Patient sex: F
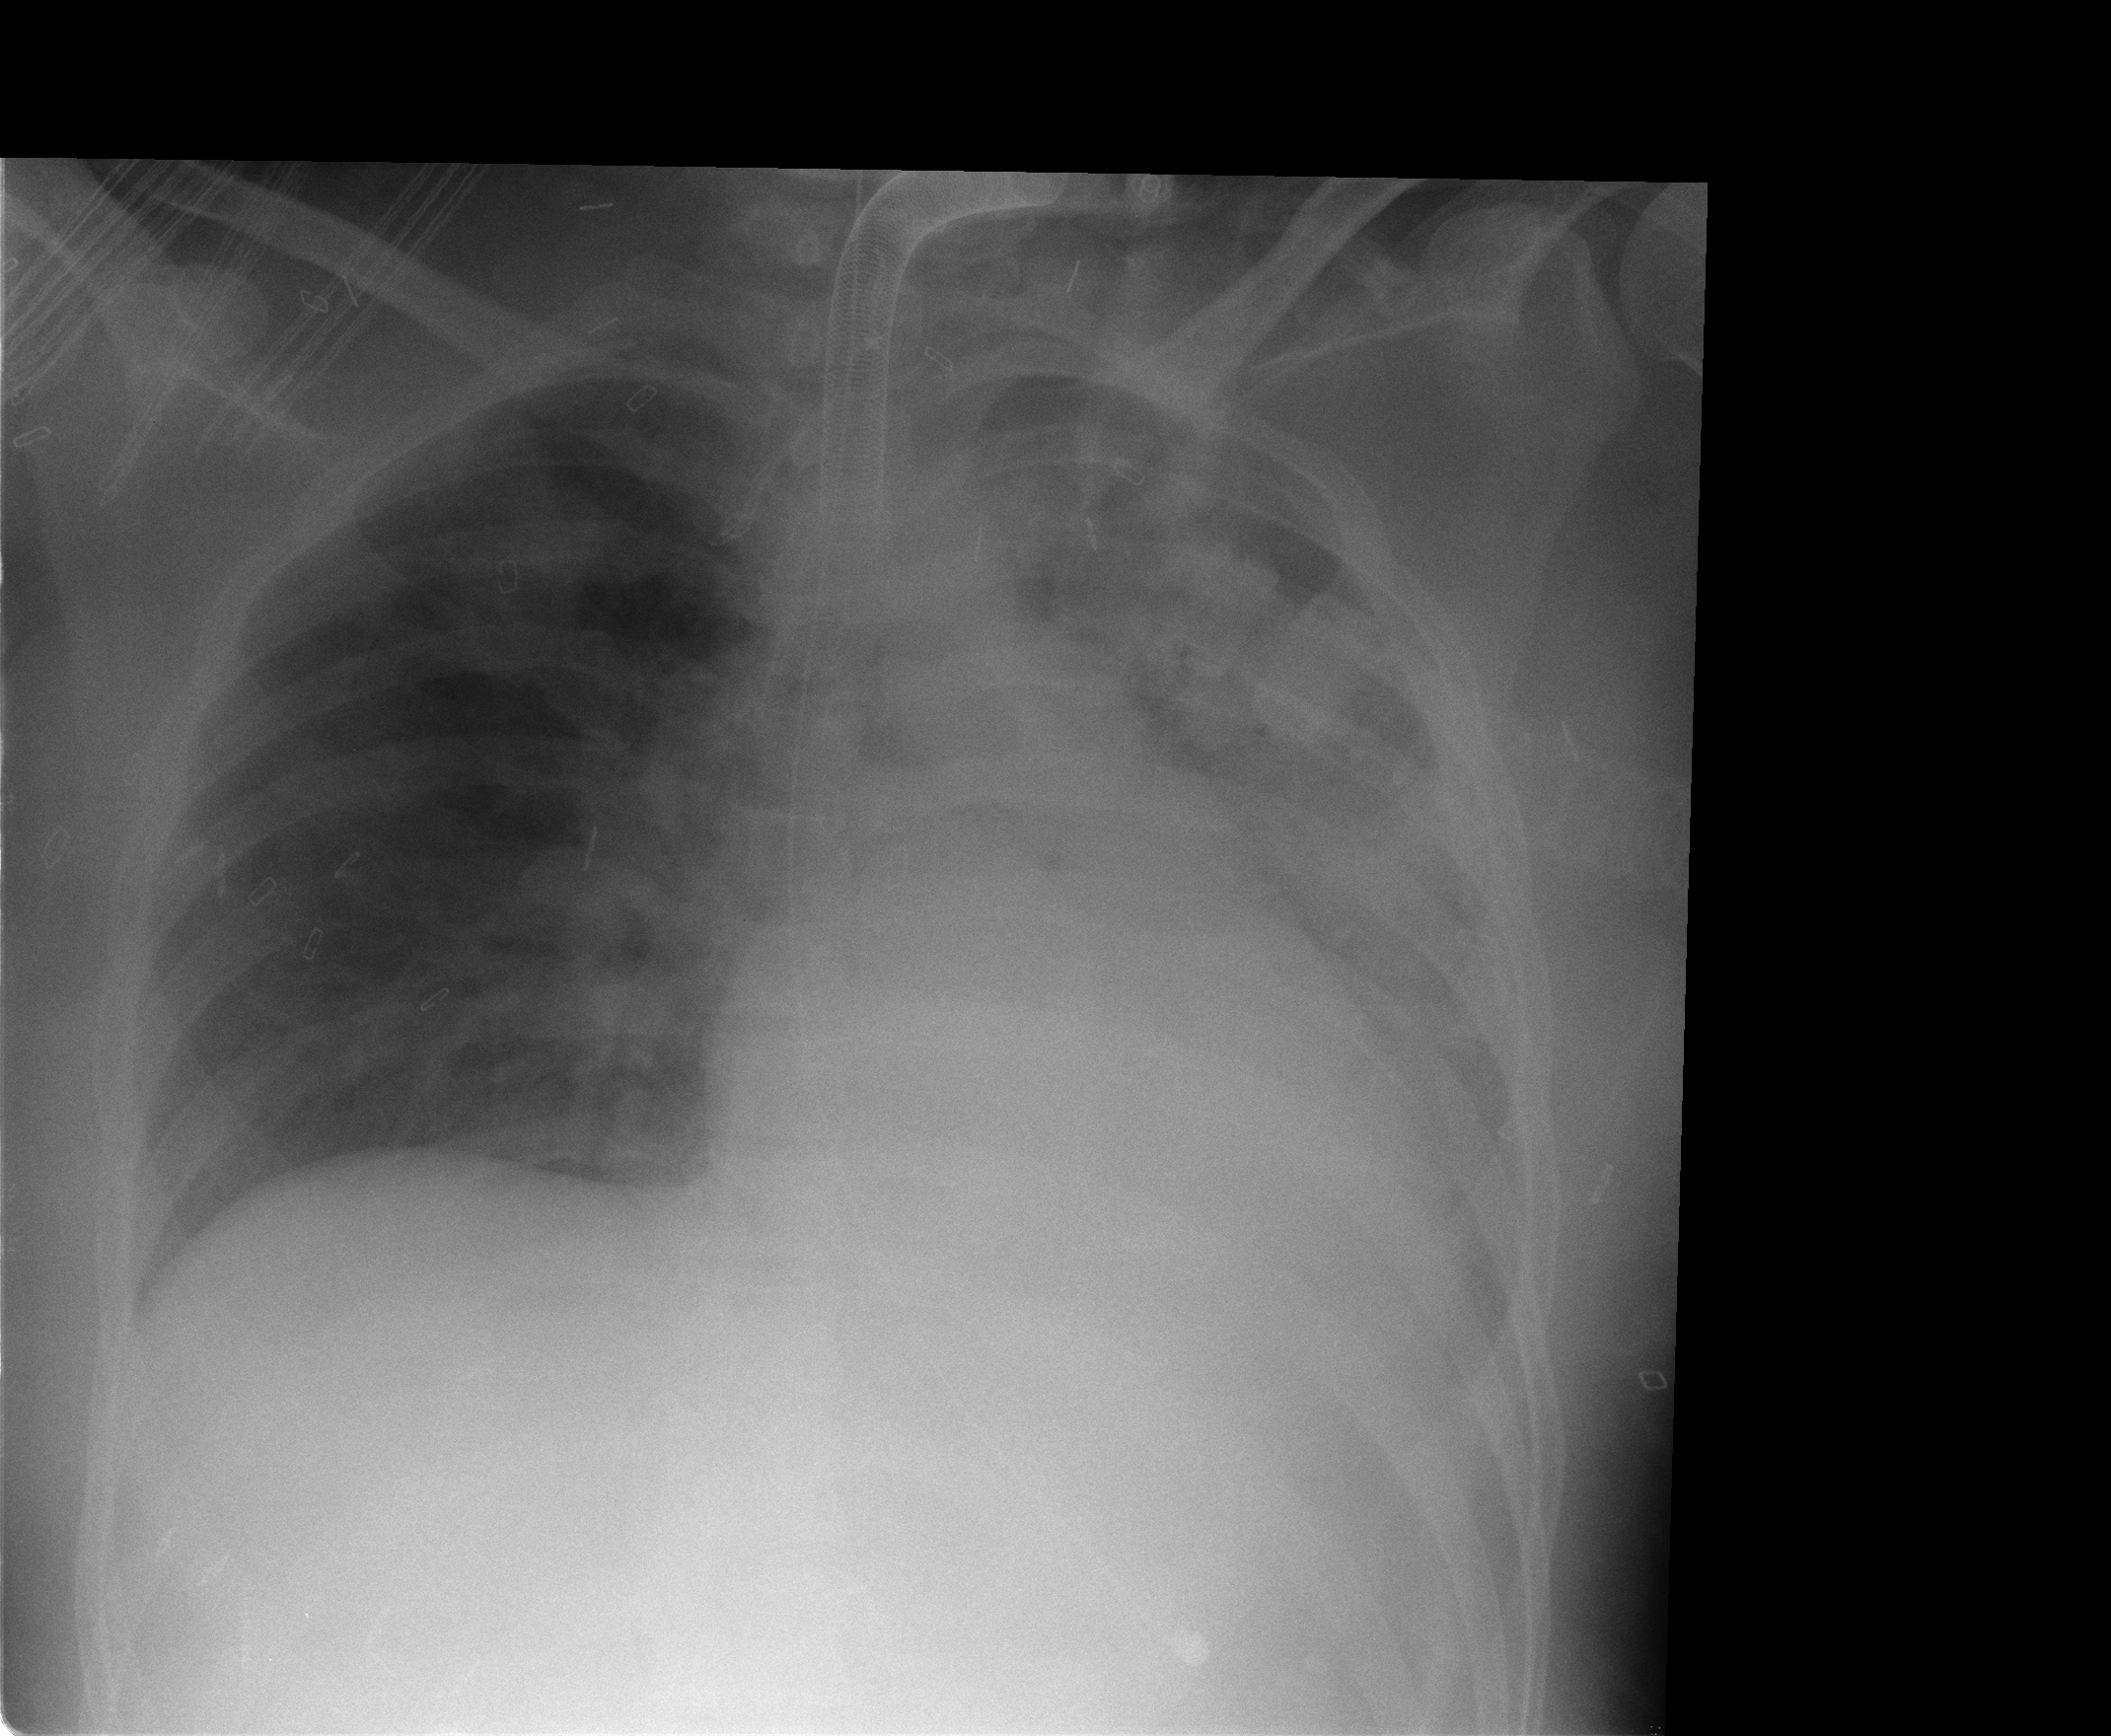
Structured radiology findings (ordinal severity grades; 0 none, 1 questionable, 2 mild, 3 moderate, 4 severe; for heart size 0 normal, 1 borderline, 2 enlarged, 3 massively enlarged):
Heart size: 0
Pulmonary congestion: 0
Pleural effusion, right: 0
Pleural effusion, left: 2
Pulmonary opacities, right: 0
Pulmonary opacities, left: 0
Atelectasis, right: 0
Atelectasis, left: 4